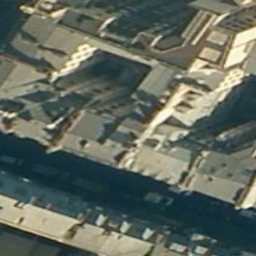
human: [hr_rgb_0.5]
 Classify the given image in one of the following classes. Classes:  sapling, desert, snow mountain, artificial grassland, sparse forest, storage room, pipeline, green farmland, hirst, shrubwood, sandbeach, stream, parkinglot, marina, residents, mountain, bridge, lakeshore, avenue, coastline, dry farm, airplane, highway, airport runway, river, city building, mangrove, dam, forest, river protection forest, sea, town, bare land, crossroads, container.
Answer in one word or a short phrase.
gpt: city building